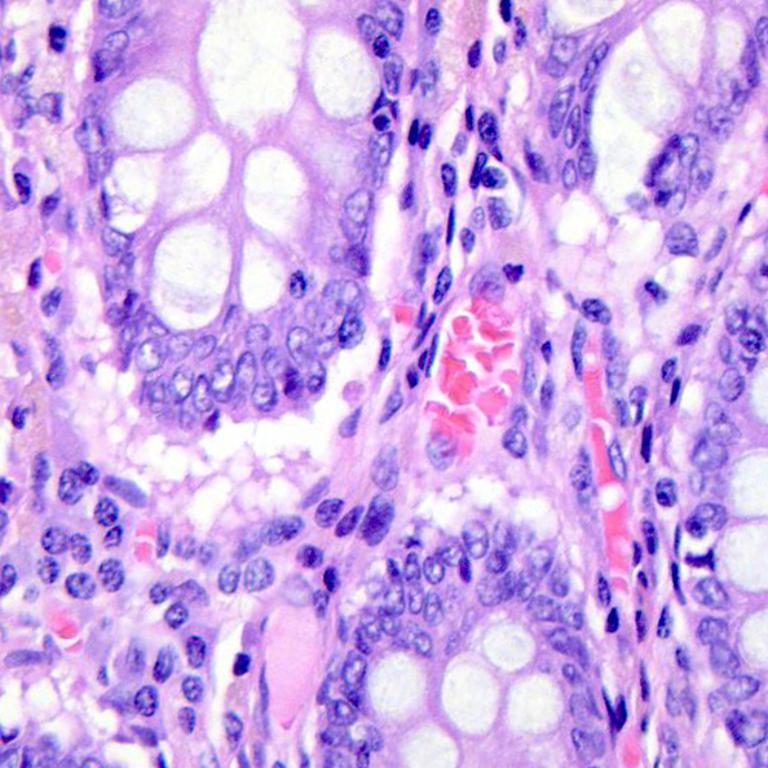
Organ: colon
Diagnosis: benign